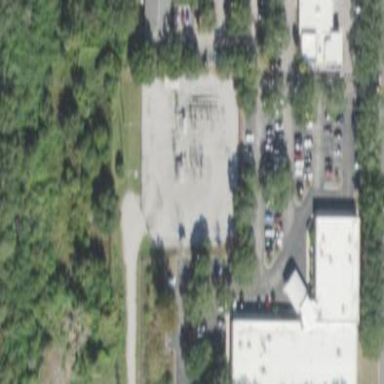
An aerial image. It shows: Outdoor distribution substation.